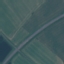
Land use / land cover class: Highway